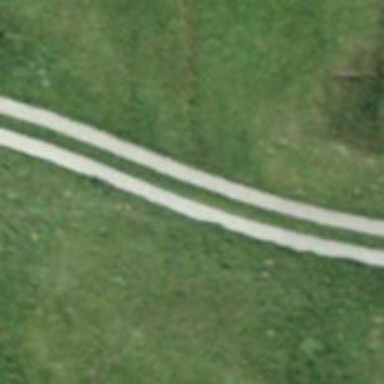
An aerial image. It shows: Gravel track with grade 2 tracktype.